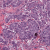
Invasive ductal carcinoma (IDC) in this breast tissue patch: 1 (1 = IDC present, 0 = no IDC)